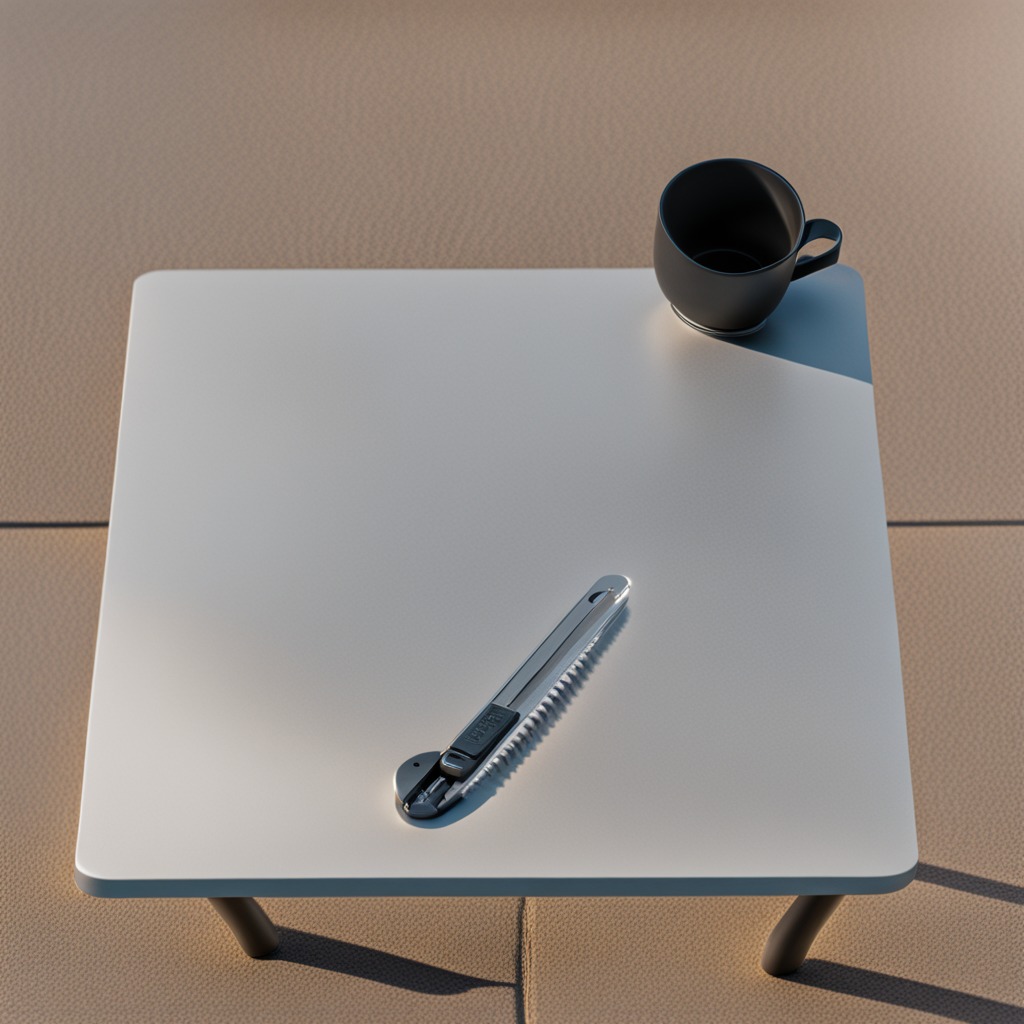
A utility knife lying on a clean utility table in a temporary outdoor tool station